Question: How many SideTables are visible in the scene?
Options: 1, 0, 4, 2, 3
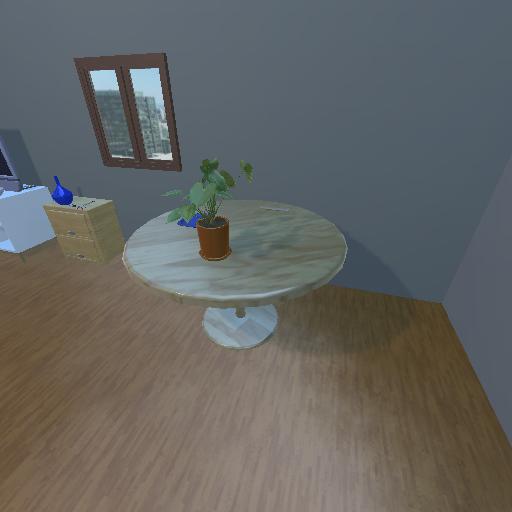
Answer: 1